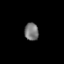
Tissue: prostate
Cell type: T cells
Senescence score: 0.798
Nuclear area (px): 242
Mean DAPI intensity: 119.653